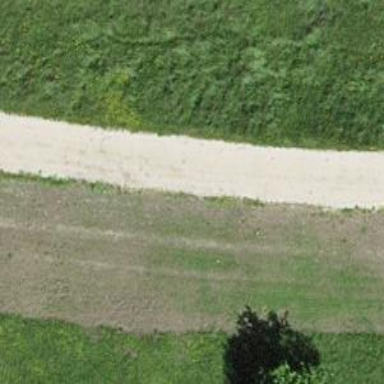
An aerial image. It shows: Gravel track with grade2 tracktype.